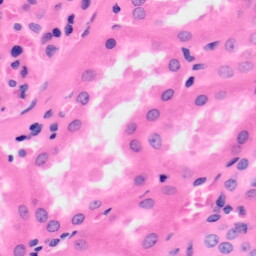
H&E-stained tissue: Kidney